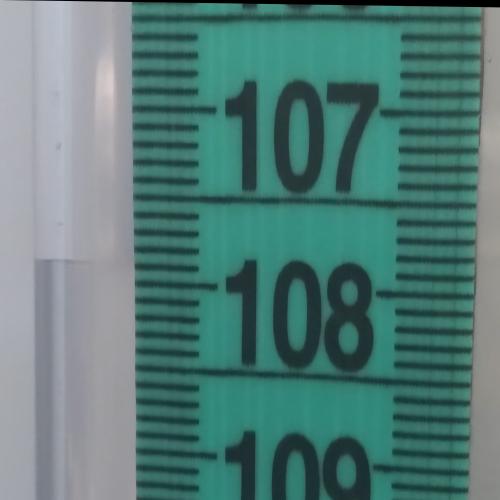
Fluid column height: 107.9 cm